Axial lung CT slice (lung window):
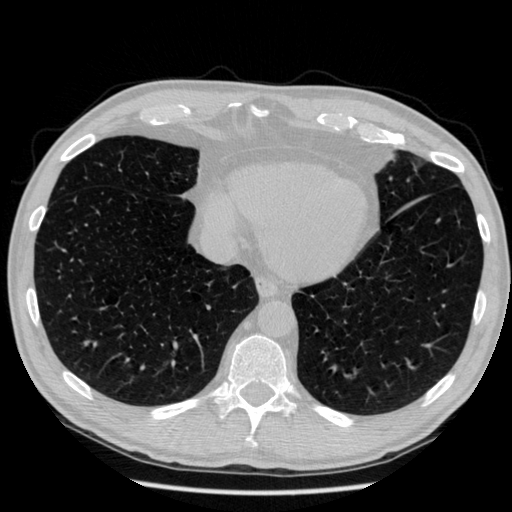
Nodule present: no